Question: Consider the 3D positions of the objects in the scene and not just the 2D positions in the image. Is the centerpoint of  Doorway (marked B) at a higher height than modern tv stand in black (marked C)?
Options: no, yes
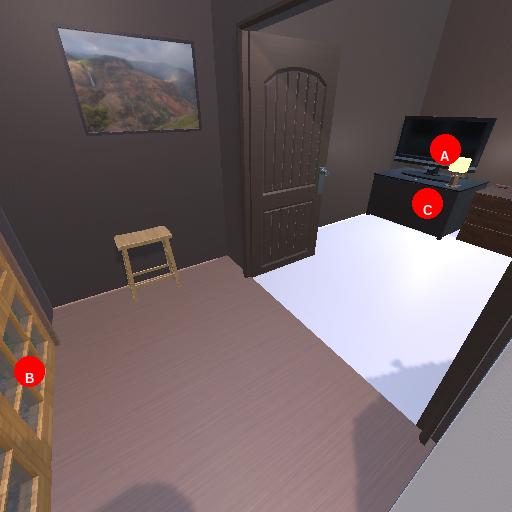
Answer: no